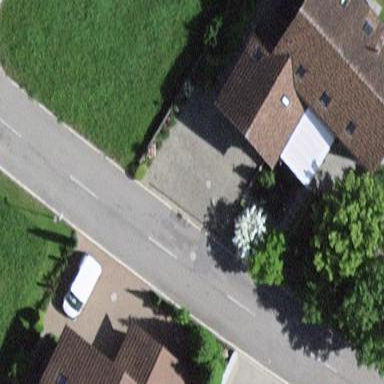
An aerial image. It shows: Detached building.